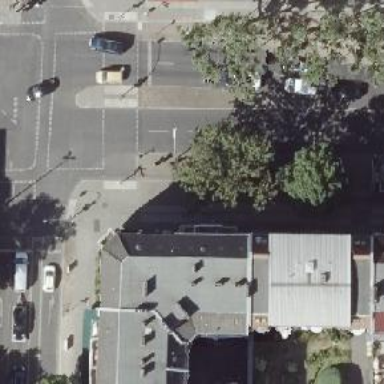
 there is cycle track and diagonal street-side parking lane."